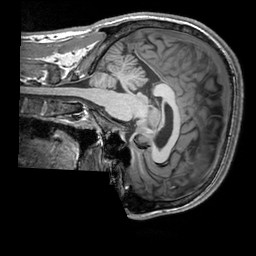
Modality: T1w
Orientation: sagittal
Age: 20
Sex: male
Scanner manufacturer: siemens
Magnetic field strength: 3 T
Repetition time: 2.3 s
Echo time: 0.00303 s